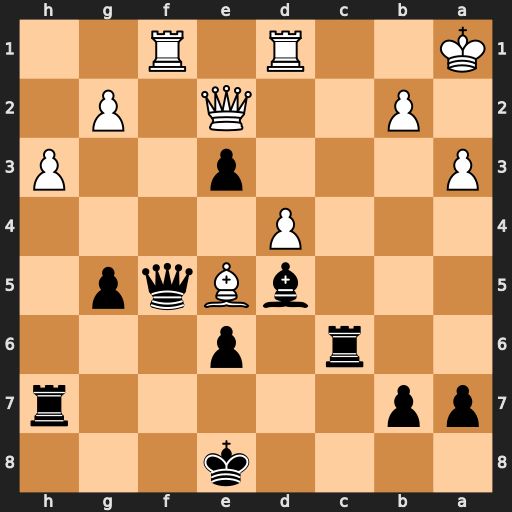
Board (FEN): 4k3/pp5r/2r1p3/3bBqp1/3P4/P3p2P/1P2Q1P1/K2R1R2
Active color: b
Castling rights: -
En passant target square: -
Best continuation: Bc4 Qxe3 Bxf1